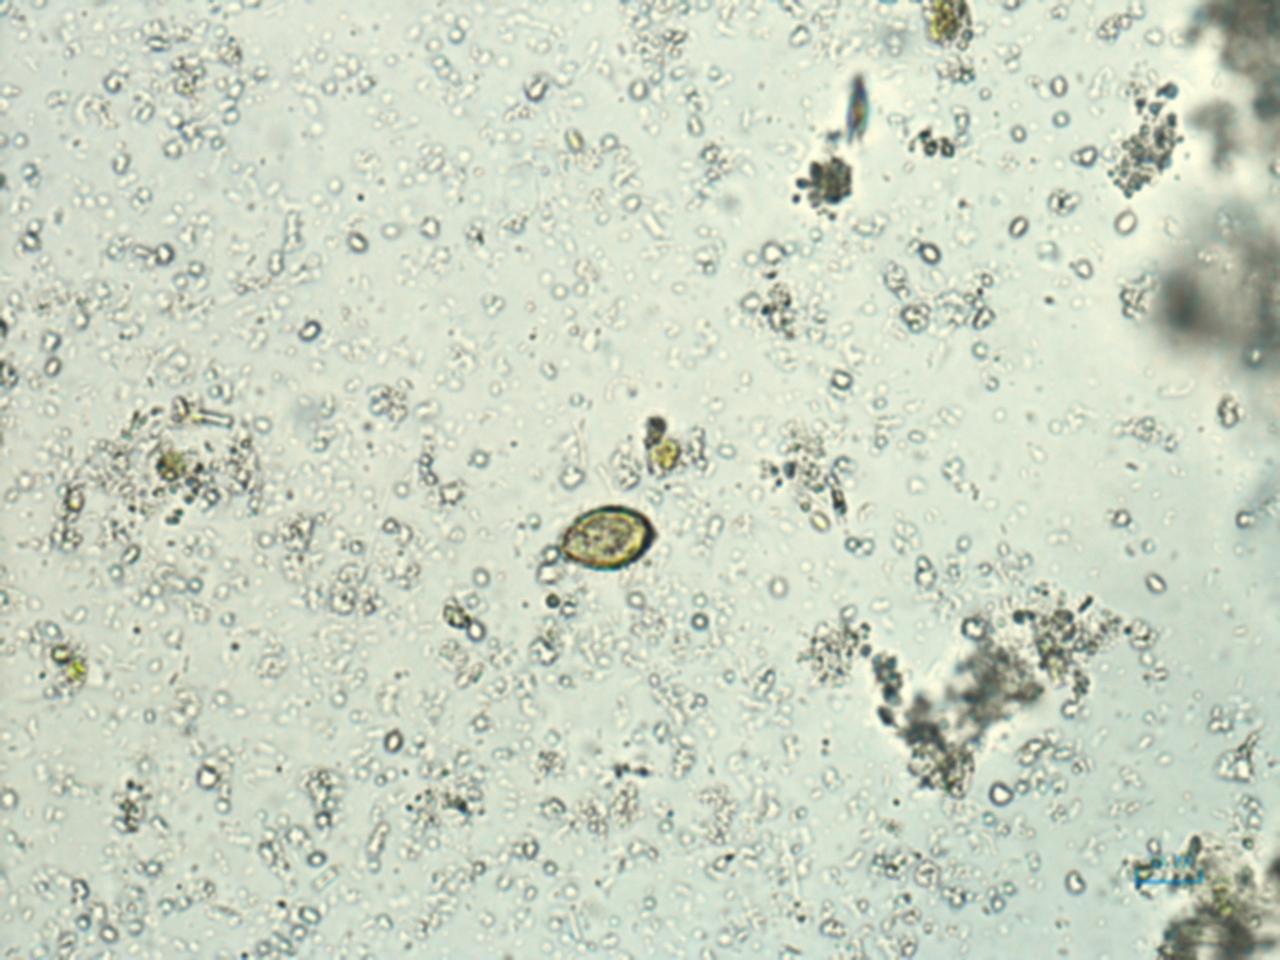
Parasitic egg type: Opisthorchis viverrine